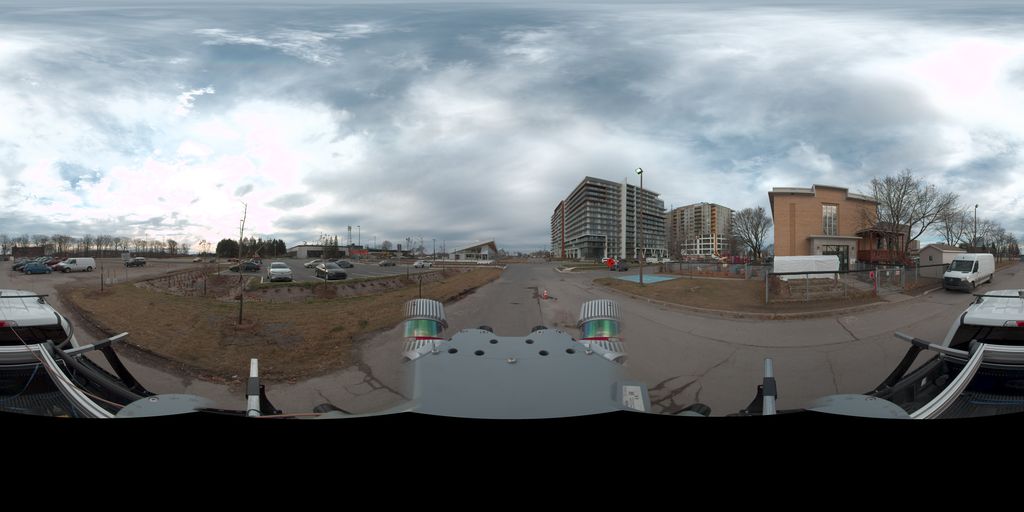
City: quebec_city